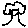
Label: tree